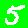
Digit: 5